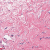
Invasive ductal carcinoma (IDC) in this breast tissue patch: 0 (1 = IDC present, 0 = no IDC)